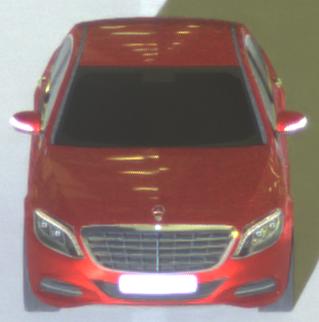
Make: Mercedes-Benz
Model: S 400 HYBRID
Detailed model: S-Class (222) Limousine
Model produced from: 2013/05
Model produced until: 2015/04
Doors: 4
Color: red
Road condition: dry road
Daytime: night
Contrast: high contrast